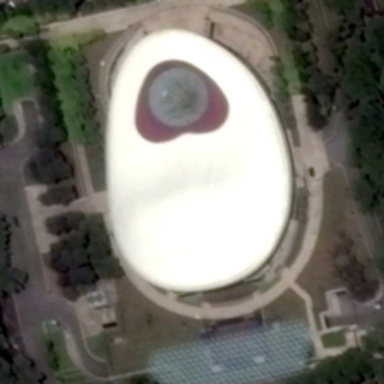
The center is surrounded by dark green trees .